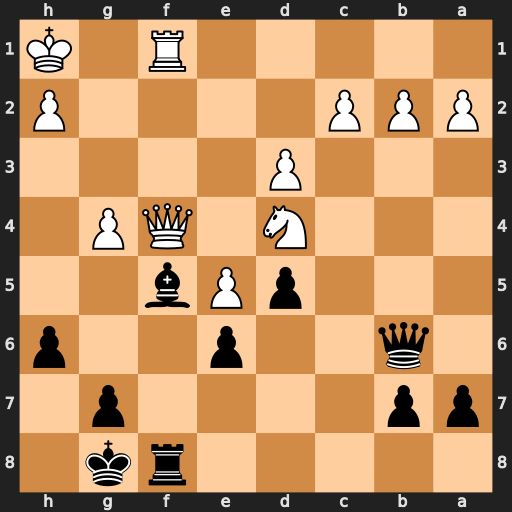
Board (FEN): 5rk1/pp4p1/1q2p2p/3pPb2/3N1QP1/3P4/PPP4P/5R1K
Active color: b
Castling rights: -
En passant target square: -
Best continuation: Be4+ dxe4 Rxf4